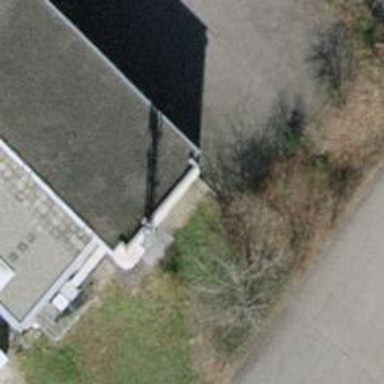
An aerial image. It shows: Antenna.